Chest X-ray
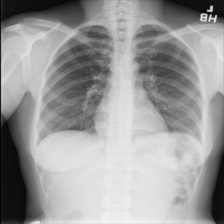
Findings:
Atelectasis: negative
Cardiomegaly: negative
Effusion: negative
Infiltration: negative
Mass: negative
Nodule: negative
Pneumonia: negative
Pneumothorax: negative
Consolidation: negative
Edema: negative
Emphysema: negative
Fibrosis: negative
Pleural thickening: negative
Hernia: negative